Question: I have this html
'''
<head>
<title>HTML5 App</title>
<link rel="stylesheet" type="text/css" href="css/custom.css">
<link rel="stylesheet" type="text/css" href="css/buttons.css">
</head>
<body>
<!--Estructura -->
<div id="botones">
<button class="btn" data-am-type="button">Soy un &lt;button&gt;</button>
<a class="btn" data-am-type="button">Soy un &lt;a&gt;</a>
<div class="btn" data-am-type="button">Soy un &lt;div&gt;</div>
<input class="btn" type="button" value="Soy un <input>">
</div>
</body>
'''
In < button > and < input >, text is align center of the button but in < a > and < div >, text is shown top of the button. I think < button > and < input > inherit some property and so they align text in the middle of button.
I see this

and i want that all buttons align text in the middle.
The class "btn" is this
'''
.btn{
display: inline-block;
padding: 4px 12px; /* Padding por defecto */
font-size: 16px; /* Tamano fuente por defecto */
line-height: 20px; /* Tamano de linea */
text-align: center;
vertical-align: middle;
font-family: 'Helvetica Neue', Helvetica, Arial, sans-serif;
cursor: pointer;
height: 80px;
background-color: #f5f5f5; /* por si no se ve el gradiente, aunque si lo pruebo en Chrome nunca deberia verse este color*/
background-image: -webkit-gradient(linear, 0 0, 0 100%, from(#ffffff), to(#e6e6e6));
border: 1px solid #cccccc;
-webkit-border-radius: 4px;
}
'''
Any idea?
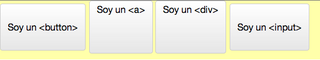
Answer: To vertically-centre the text of these elements, simply set the 'line-height' of the element's text equal to the 'height' of the element, and set 'box-sizing' to 'border-box' (in order that the 'height' of all elements are the same:
'''
.btn {
/* other, unchanged, CSS */
line-height: 80px; /* <- changed this */
box-sizing: border-box; /* <- added this */
}
'''
<URL>.
Obviously this does cause issues, should the text wrap to a second line.